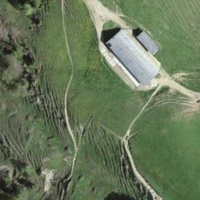
EUNIS habitat code: 26
Species observed at this site:
Orchis mascula